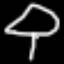
Label: mushroom